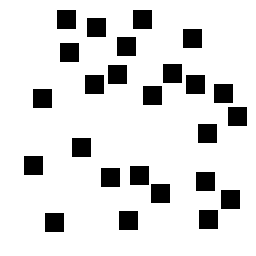
Squares: 25
Triangles: 0
Stars: 0
Total shapes: 25